RGB frame:
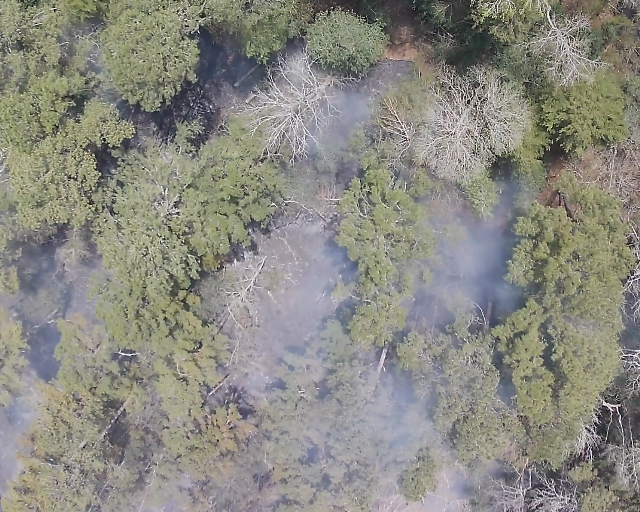
Thermal frame:
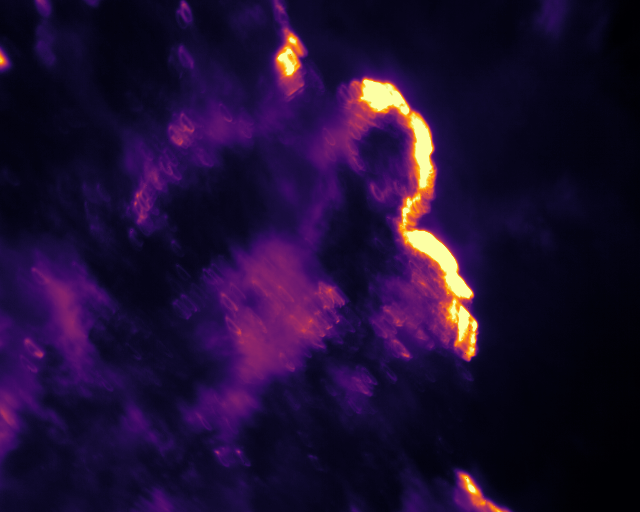
Captured: 2026-02-26 03:40:41
Pixels at or above 80 °C: 7918 (fraction of frame: 0.02416)